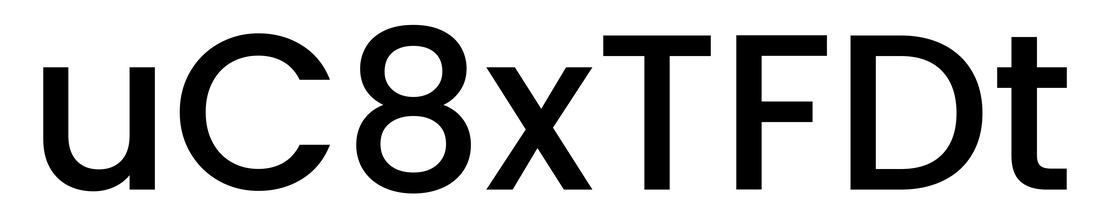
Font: Poppins-Medium